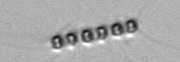
Label: Chaetoceros